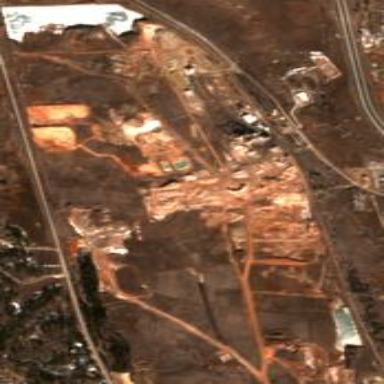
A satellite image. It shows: Quarry area that is man-made.